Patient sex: M
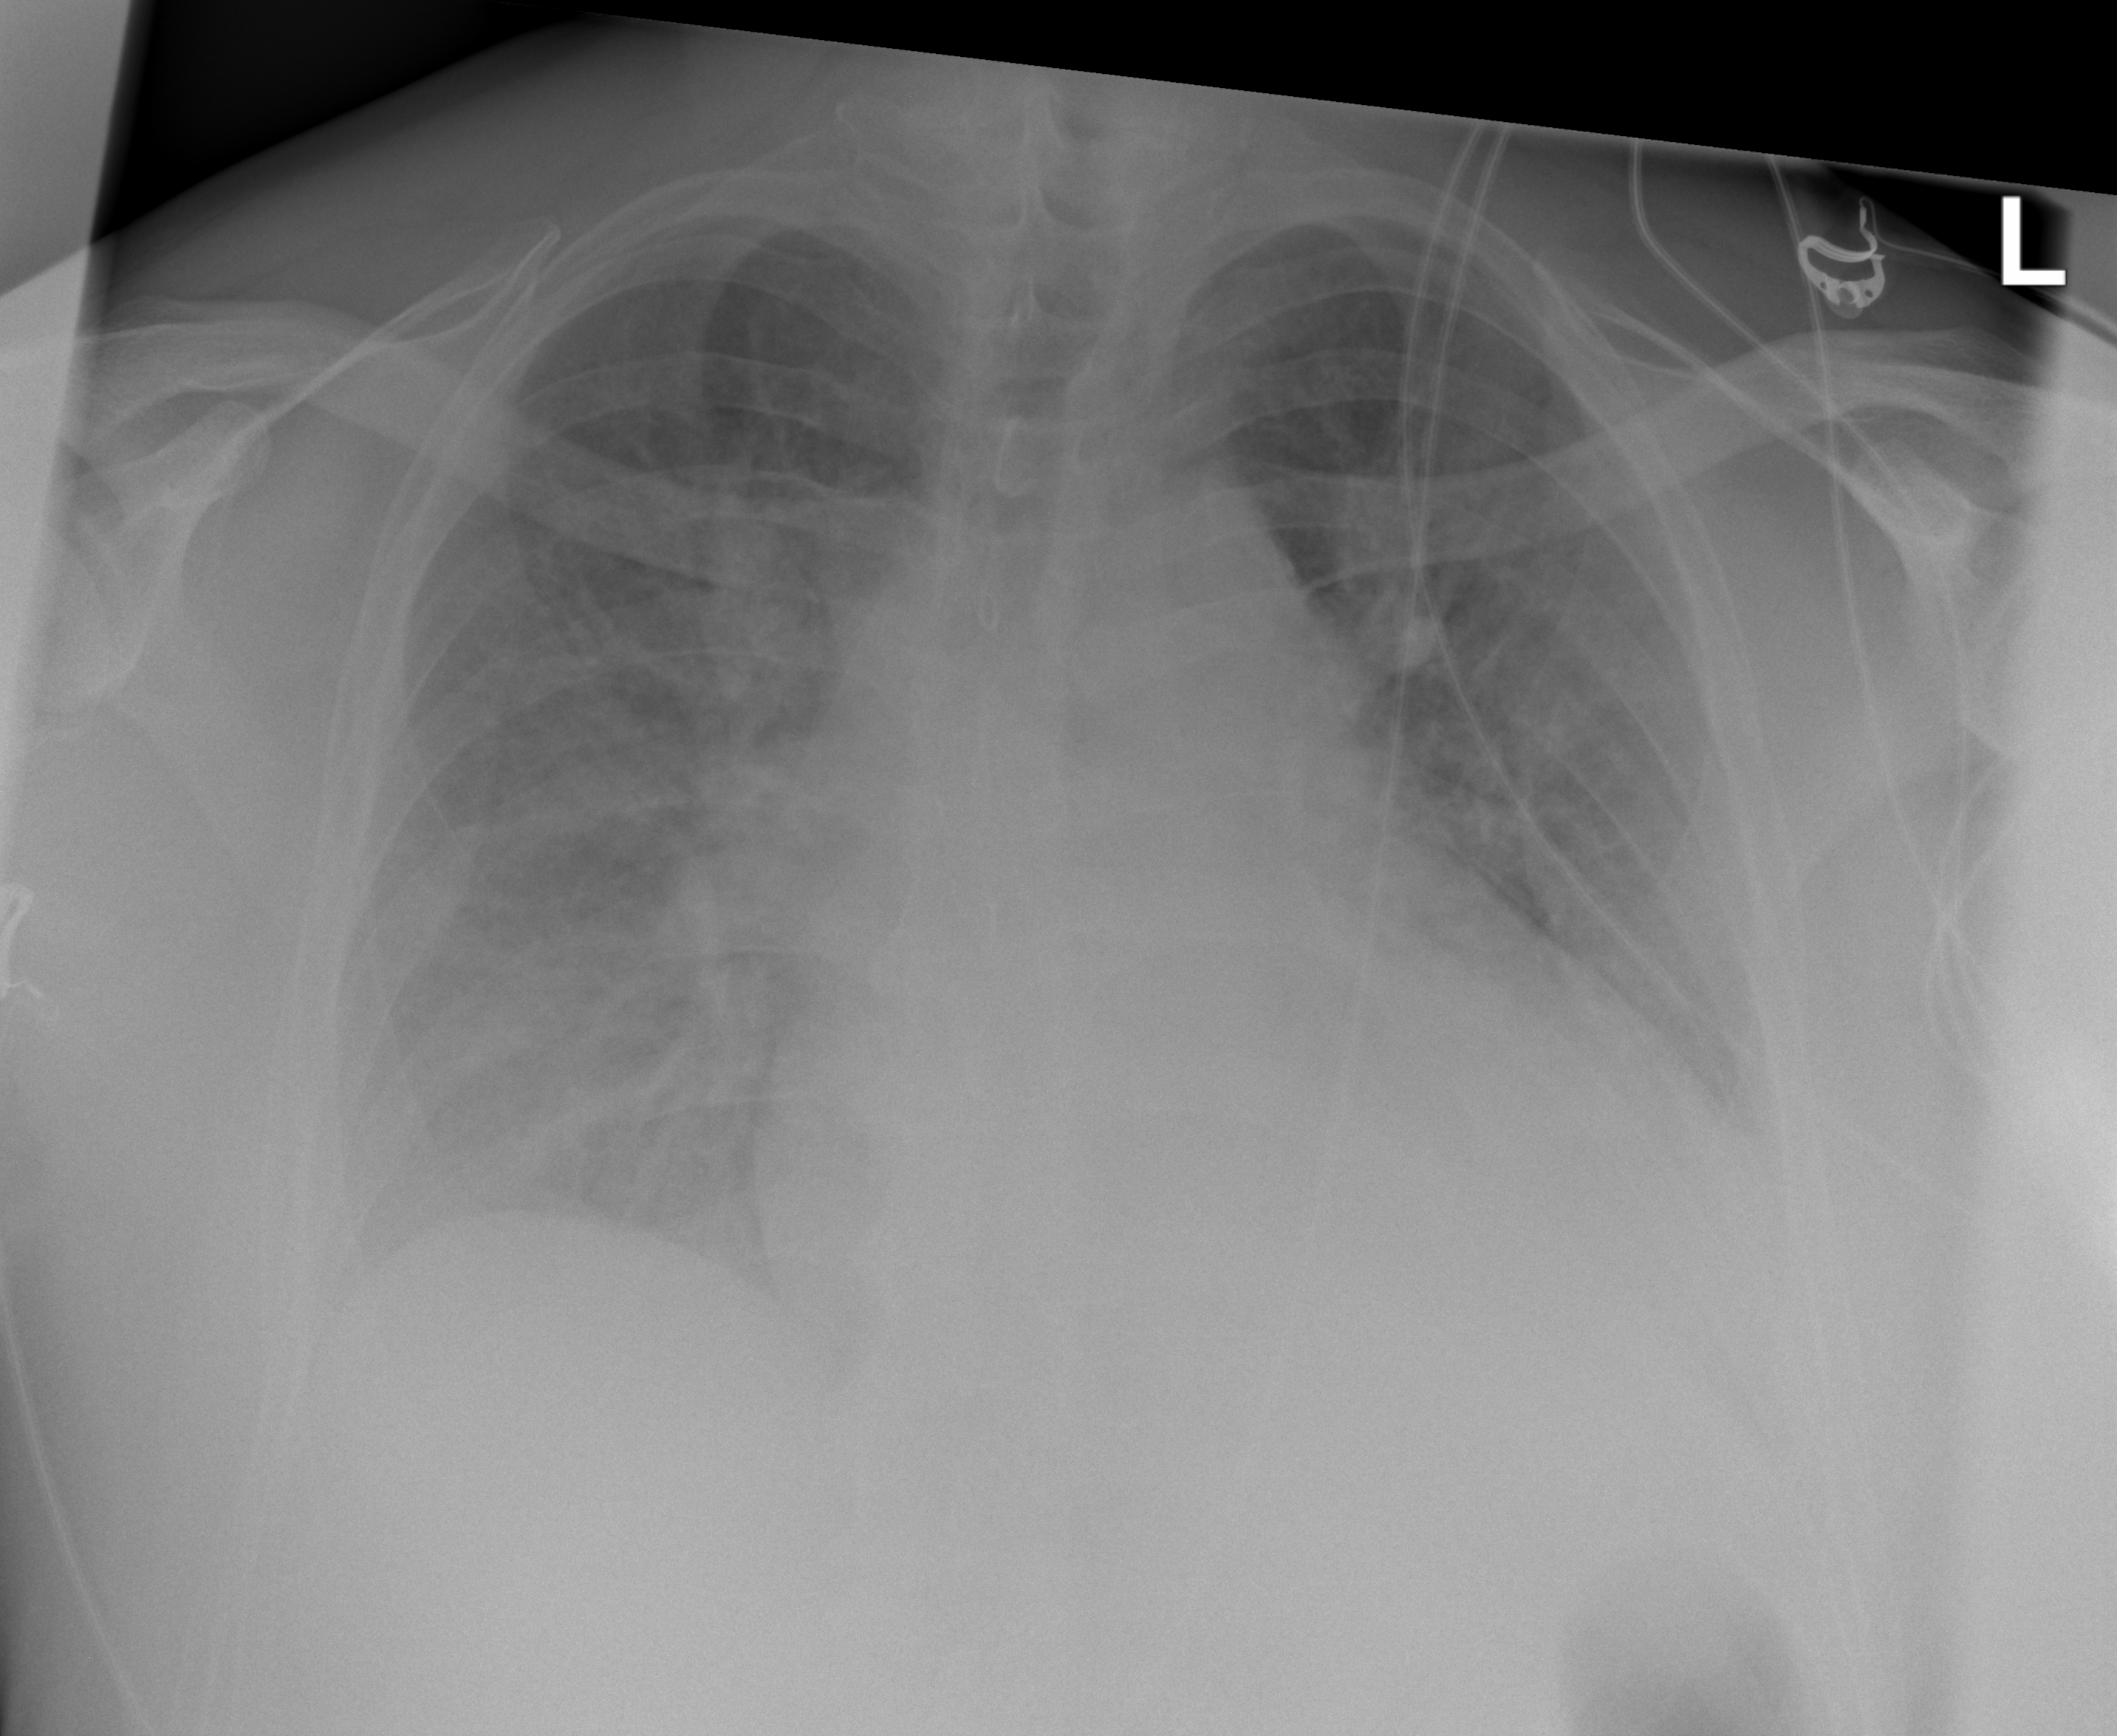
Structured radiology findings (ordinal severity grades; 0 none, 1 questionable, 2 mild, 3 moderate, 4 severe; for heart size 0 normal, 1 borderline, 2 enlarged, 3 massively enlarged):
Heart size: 2
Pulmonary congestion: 3
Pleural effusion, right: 2
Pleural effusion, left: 2
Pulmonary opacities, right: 2
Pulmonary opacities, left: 2
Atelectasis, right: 0
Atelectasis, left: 0